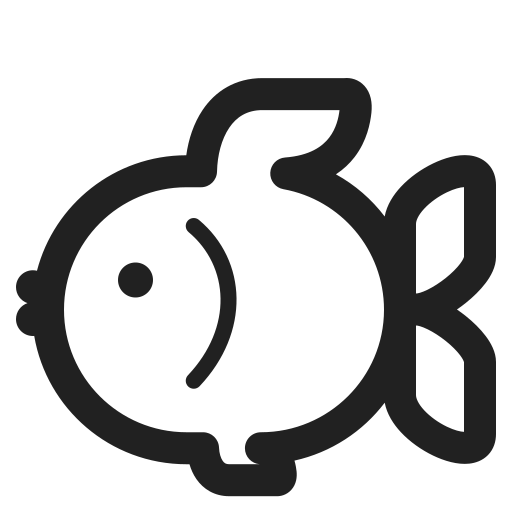
fish high contrast